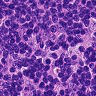
Metastatic tissue present: no